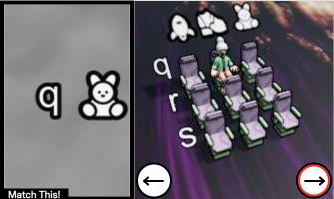
Task: seats
Answer: no